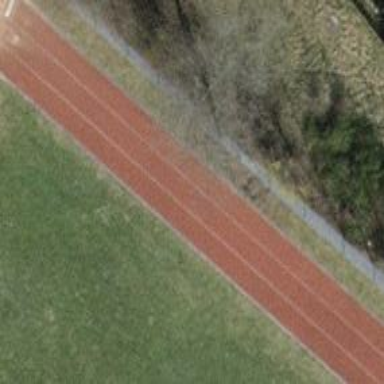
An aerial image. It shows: Long jump pitch for sports and leisure activities.